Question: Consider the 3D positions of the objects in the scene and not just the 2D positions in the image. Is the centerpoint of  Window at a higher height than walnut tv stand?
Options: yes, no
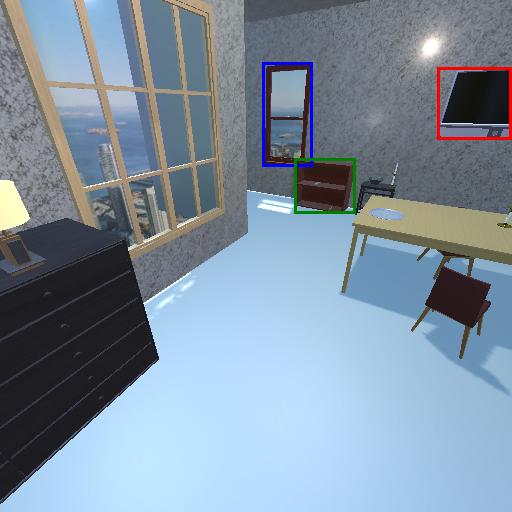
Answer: yes